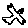
Label: bird